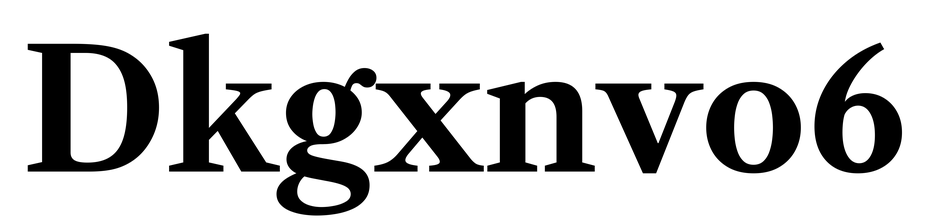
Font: LibreCaslonText_Bold